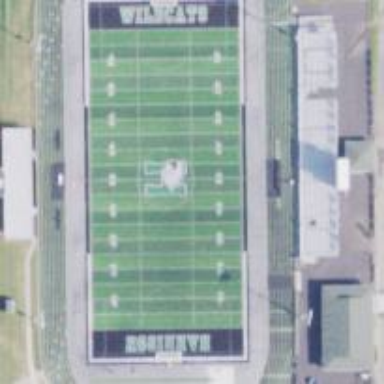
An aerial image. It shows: Artificial turf pitch used for American football.